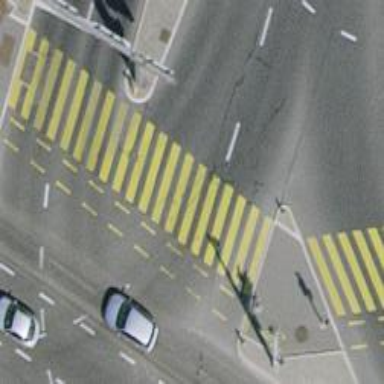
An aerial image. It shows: Road crossing with traffic signals.